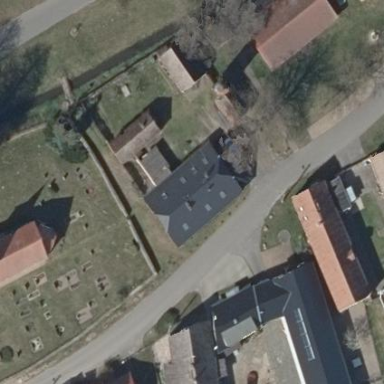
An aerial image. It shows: Detached building with half-hipped roof shape.